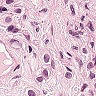
Metastatic tissue present: yes